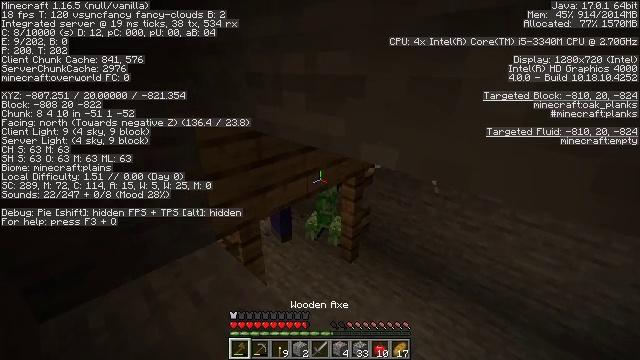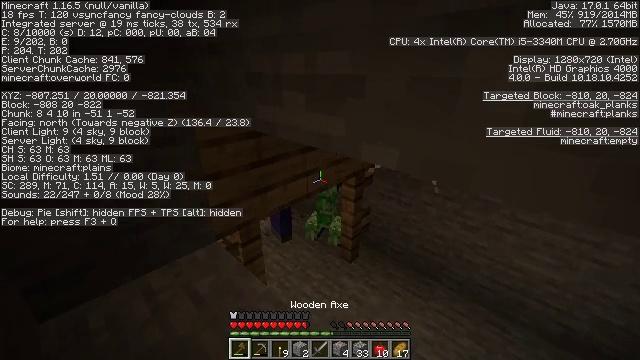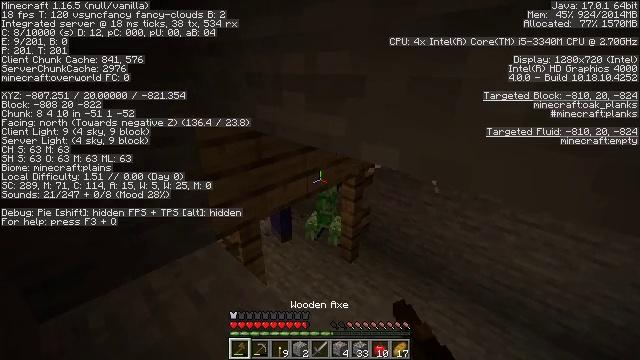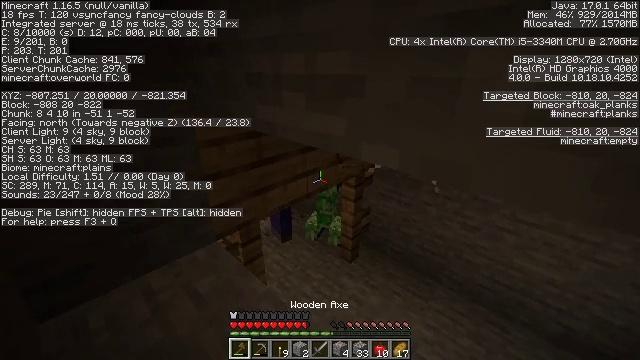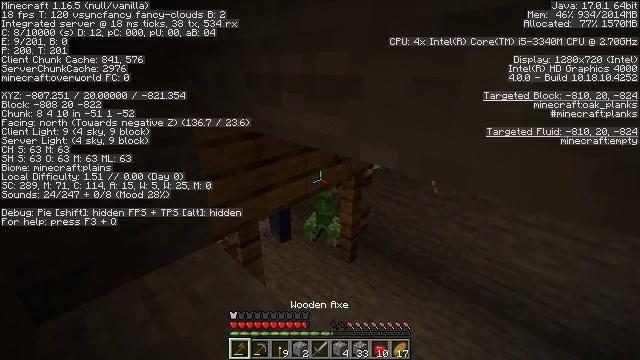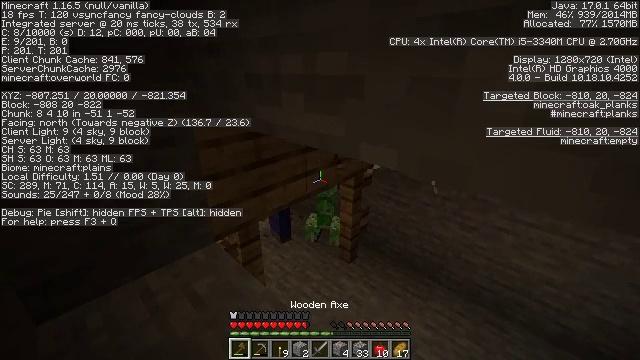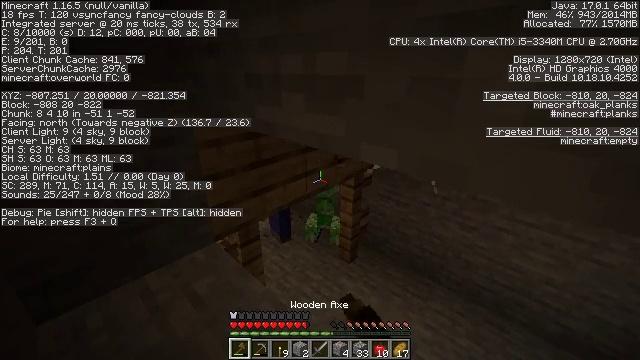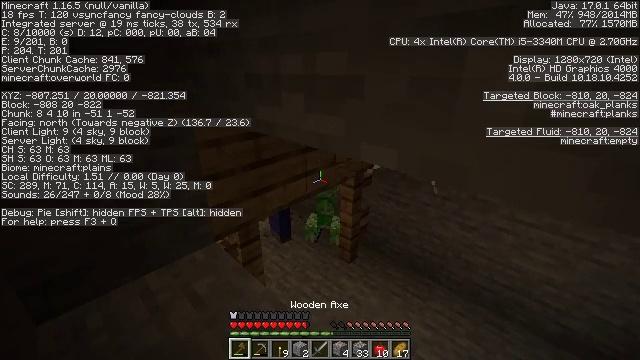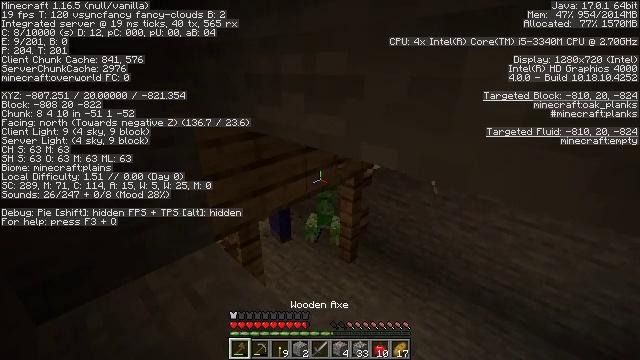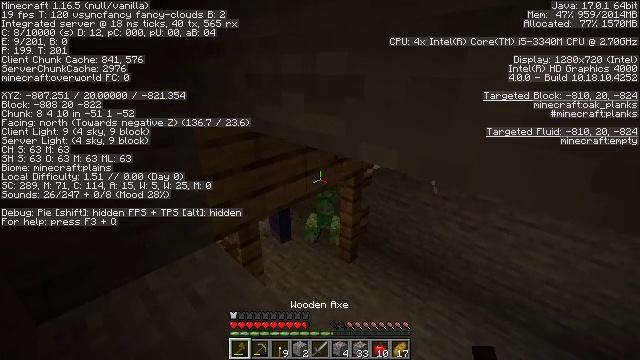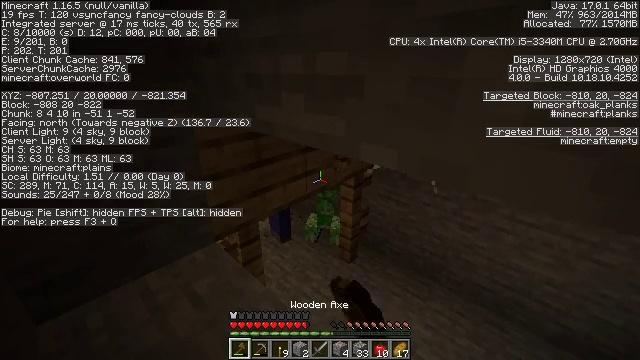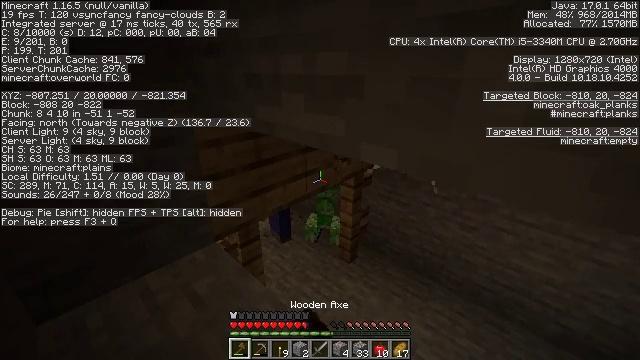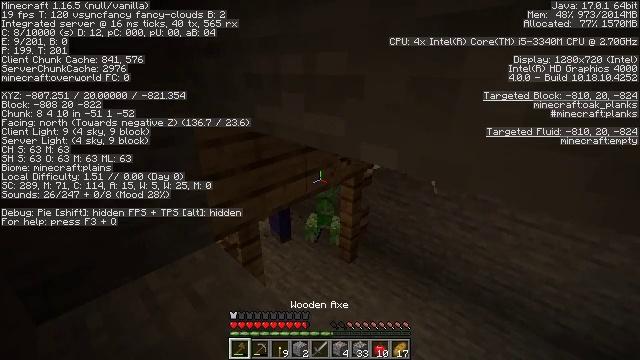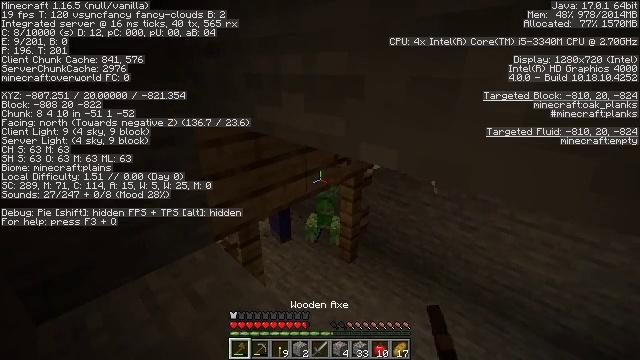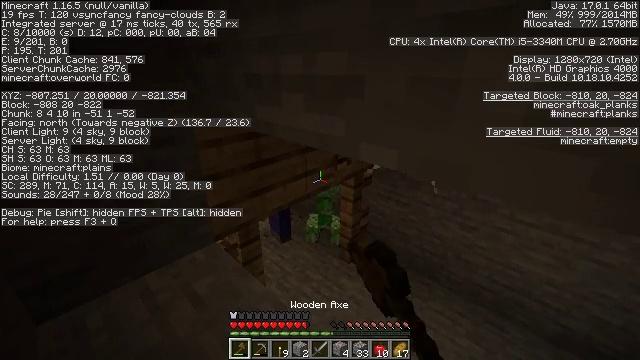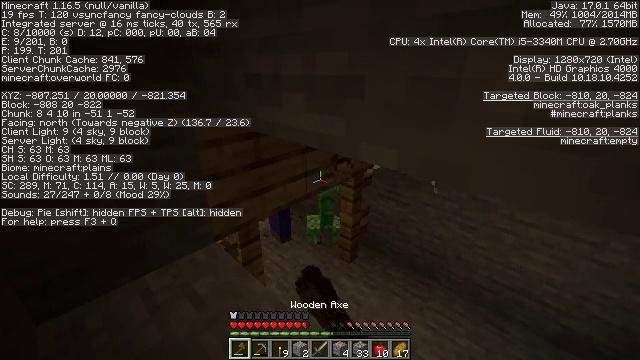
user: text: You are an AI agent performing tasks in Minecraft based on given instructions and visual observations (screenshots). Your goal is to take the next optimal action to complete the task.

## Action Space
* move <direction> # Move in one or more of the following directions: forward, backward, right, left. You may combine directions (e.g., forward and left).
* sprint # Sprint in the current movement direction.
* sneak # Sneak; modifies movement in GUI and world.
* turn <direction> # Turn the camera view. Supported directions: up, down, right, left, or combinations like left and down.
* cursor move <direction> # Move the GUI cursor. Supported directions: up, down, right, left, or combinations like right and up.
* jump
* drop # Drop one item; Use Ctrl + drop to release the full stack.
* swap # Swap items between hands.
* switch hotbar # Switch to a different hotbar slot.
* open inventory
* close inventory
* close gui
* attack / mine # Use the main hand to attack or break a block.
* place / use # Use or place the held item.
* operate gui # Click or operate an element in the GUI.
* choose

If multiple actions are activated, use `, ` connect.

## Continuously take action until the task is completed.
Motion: motion action
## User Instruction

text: Mine planks.
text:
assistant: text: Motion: sneak, attack / mine
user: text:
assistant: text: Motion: sneak, attack / mine
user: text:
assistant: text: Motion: sneak, attack / mine
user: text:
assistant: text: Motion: sneak, attack / mine
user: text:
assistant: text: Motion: sneak, attack / mine
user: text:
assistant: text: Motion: sneak, attack / mine
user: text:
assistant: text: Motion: sneak, attack / mine
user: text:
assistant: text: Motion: sneak, attack / mine
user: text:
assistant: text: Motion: sneak, attack / mine
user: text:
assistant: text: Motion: sneak, attack / mine
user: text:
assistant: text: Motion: sneak, attack / mine
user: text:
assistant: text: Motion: sneak, attack / mine
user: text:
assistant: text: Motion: sneak, attack / mine
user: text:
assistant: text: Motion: sneak, attack / mine
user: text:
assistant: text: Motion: sneak, attack / mine
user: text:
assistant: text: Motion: sneak, attack / mine
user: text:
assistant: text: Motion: sneak, attack / mine
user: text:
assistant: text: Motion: sneak, attack / mine
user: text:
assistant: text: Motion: sneak, attack / mine
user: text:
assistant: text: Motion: sneak, attack / mine
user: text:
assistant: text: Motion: sneak, attack / mine
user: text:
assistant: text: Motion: sneak, attack / mine
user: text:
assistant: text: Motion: sneak, attack / mine
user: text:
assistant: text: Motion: sneak, attack / mine
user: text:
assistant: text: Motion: sneak, attack / mine
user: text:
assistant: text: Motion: sneak, attack / mine
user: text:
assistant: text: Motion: sneak, attack / mine
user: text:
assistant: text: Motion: sneak, attack / mine
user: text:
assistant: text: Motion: sneak, attack / mine
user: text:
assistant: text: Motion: sneak, attack / mine